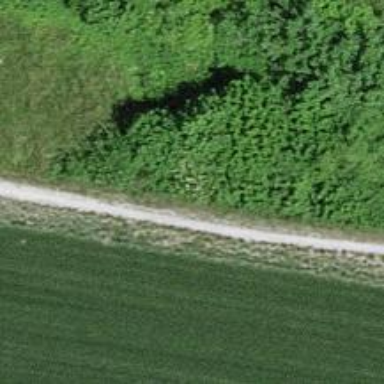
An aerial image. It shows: Agricultural path with grade3 track type.